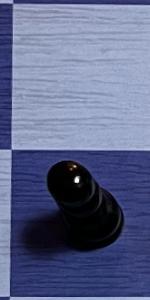
Label: Pawn_Black